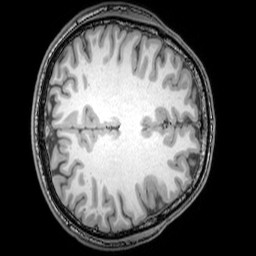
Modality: T1w
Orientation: axial
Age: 26
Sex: male
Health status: healthy
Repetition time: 0.081 s
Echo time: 0.037 s